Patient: sex F, age 76
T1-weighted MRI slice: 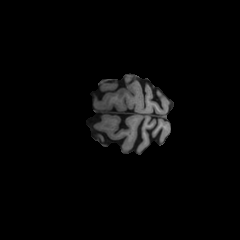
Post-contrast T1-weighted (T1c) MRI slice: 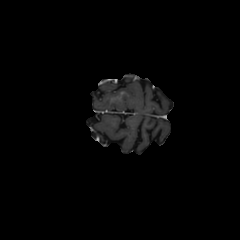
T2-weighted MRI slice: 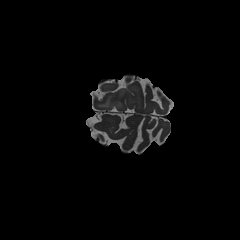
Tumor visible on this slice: yes
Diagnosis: Glioblastoma, IDH-wildtype
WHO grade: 4